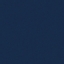
Land use / land cover: SeaLake